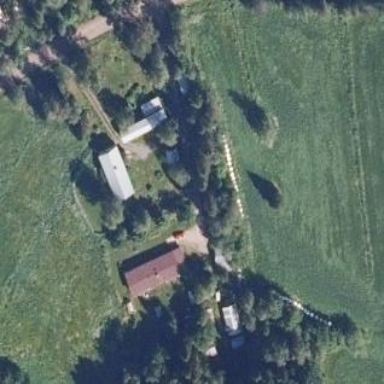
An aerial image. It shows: Farmyard area.